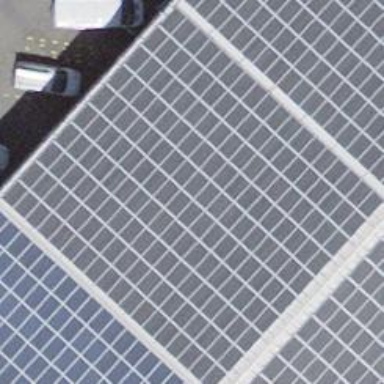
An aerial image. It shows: Solar photovoltaic panel generator.